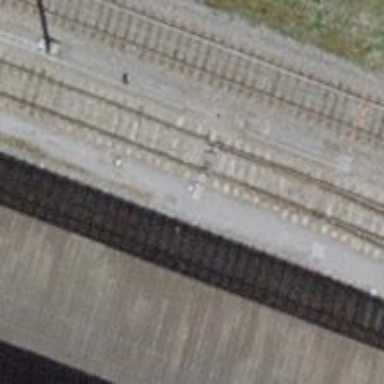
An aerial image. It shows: Railway switch.